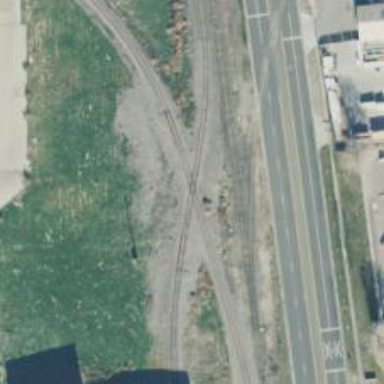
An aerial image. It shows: Railway siding for service.